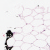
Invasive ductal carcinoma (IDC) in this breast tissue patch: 0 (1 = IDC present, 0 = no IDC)